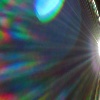
Label: sunburn